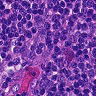
Metastatic tissue present: no